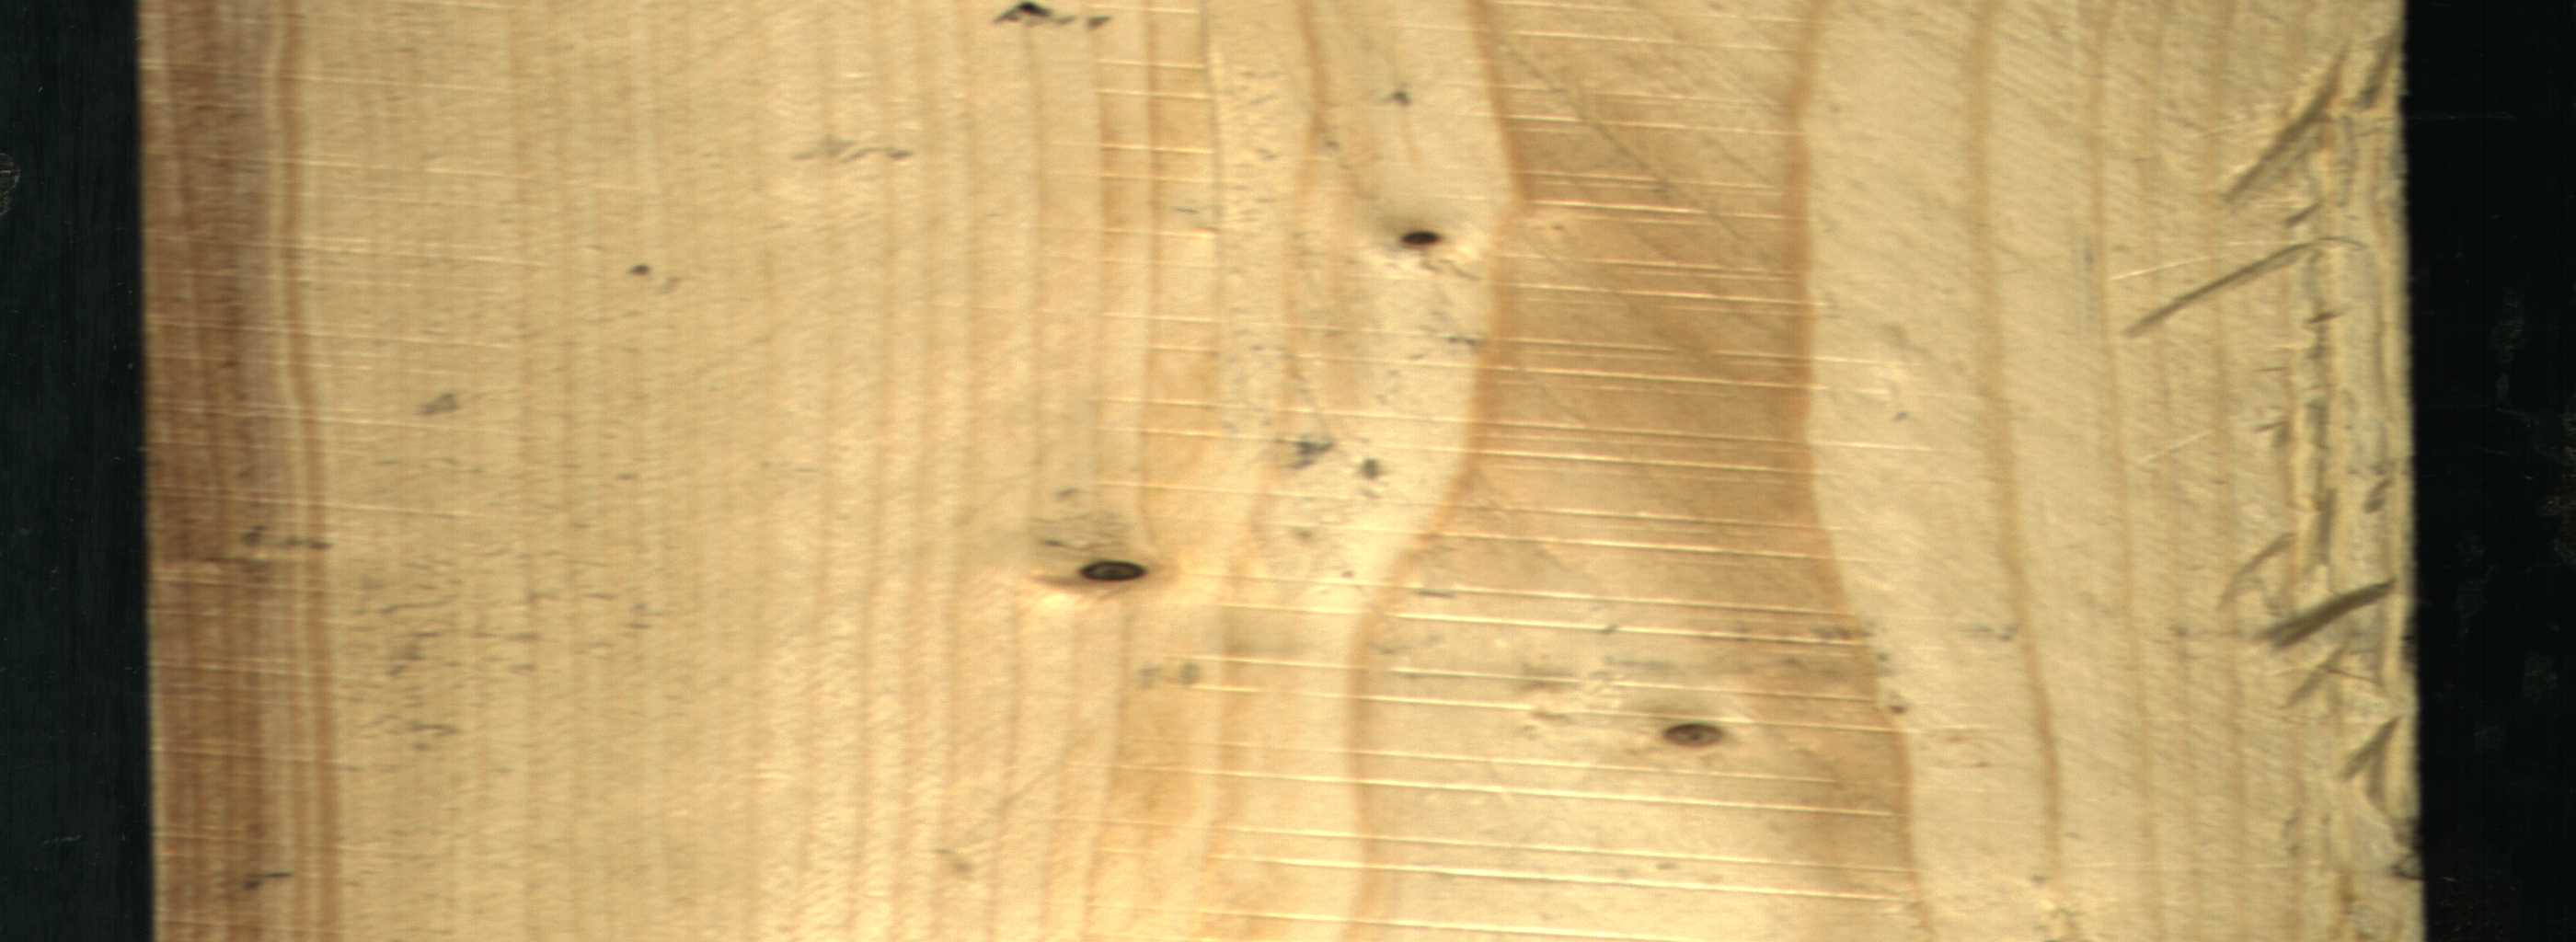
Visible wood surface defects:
Quartzity
Dead_Knot
Dead_Knot
Live_Knot